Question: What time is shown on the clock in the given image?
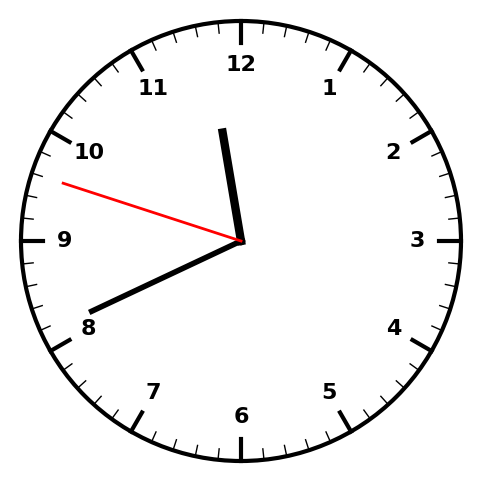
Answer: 11:40:48